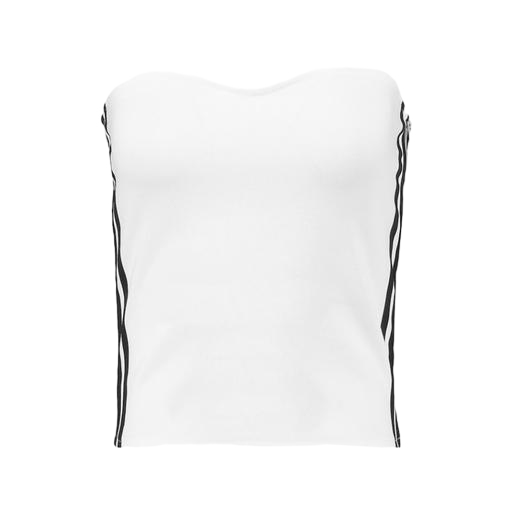
sleeveless adidas white shirt, white tube top, white oceanside tube top, white background